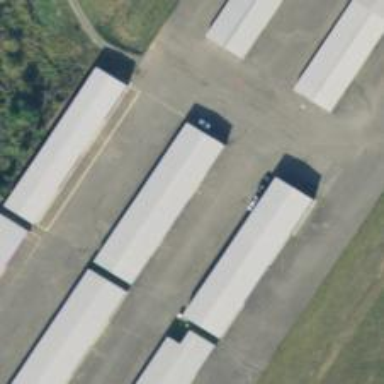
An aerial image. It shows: Hangar located at airport.